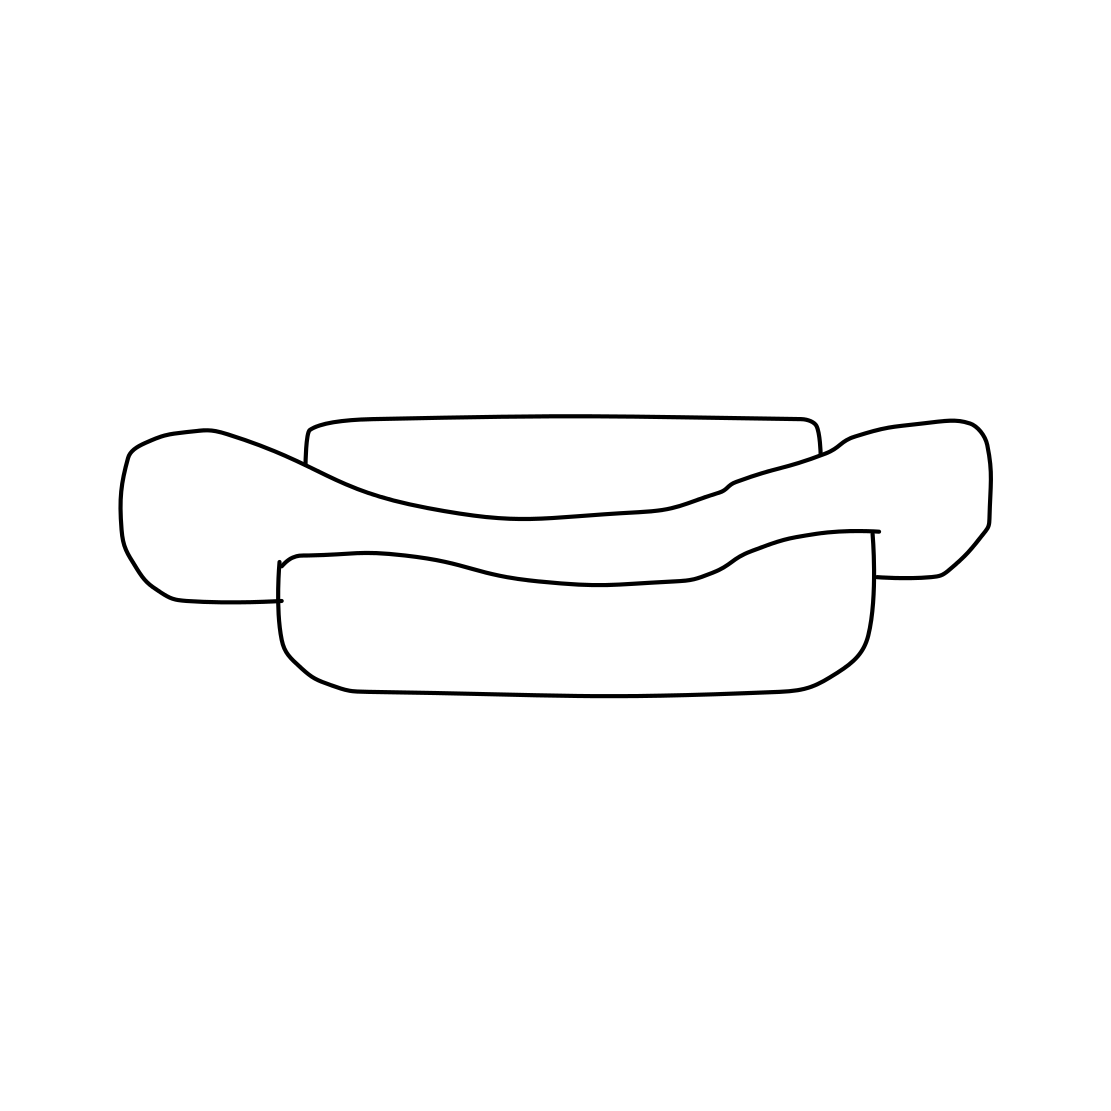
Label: hot-dog